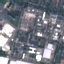
Land use / land cover: Industrial